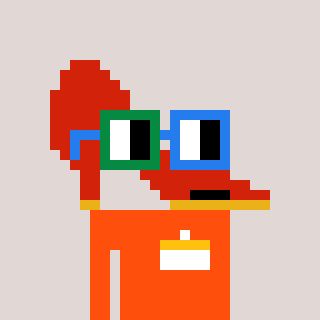
a pixel art character with square green and blue glasses, a highheel-shaped head and a orange-colored body on a warm background